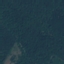
Label: Forest